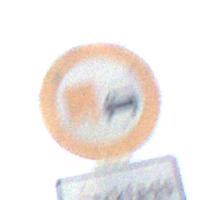
Verkehrszeichen: UeberholverbotKraftfahrzeuge
Zusatzzeichen unten: ZeitangabenMitBeschraenkungAufWochentage1
Umgebung: Outdoor, Nature
Tageszeit: MorningAfternoon
Wetter: Clear
Licht: Natural
Jahreszeit: NotSpecified
Kontrast: HighContrast